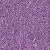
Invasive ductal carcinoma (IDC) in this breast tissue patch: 1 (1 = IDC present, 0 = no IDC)